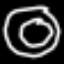
Label: donut